Question: I have an array with 3 entries.
First entry of the array is a multiline string:
'''
"My dog
you "
'''
Second entry too:
'''
" dont like that
"
'''
And hird entry too:
'''
" ...
will die! "
'''
Now how I can combine all the multiline strings to obtain this joined string from left to right like this?:
'''
My dog dont like that...
you will die!
'''
What I tried:
'''
RichTextBox1.Text = String.Join(MyArray(1), MyArray(2))
'''
Well another example more reallistic, what I really need is to combine multiline strings (which are ASCII letters) stored in a array, but when I try to join it all together I obtain a string joined from up to down:

The code that I've used :
'''
RichTextBox1.Text = String.Join(" ", Characters(70), Characters(77), Characters(70), Characters(76))
'''
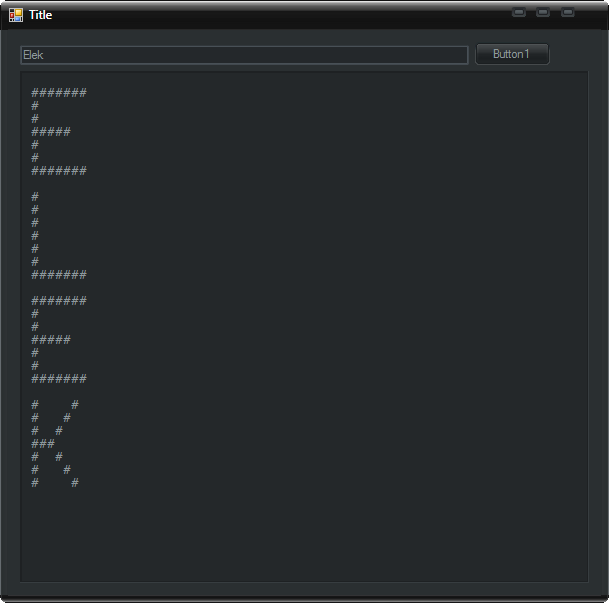
Answer: This should get you what you need. The key was creating a list of lists and splitting on the newline character on each item in the original Array.
This should work for an arbitrary number of strings, but each string must have the same number of NewLine characters to break on.
For example:
'''
"Yo
Don't kill
Man!"
"dude!
me bro! "
'''
This will cause an exception because the second line only has one '
'
To fix this the second line could be changed to:
'''
"Yo
Don't kill
Man!"
"dude!
me bro!
"
'''
This should give you the proper formatting.
In VB:
'''
Imports System.Text
Module Module1
Sub Main()
Dim items As List(Of String) = New List(Of String)()
items.Add("My dog
you")
items.Add(" dont like that
")
items.Add(" ...
will die!")
Dim list As List(Of List(Of String)) = New List(Of List(Of String))
Dim arg() As String = {"
"}
For Each listItem As String In items
list.Add(listItem.Split(arg, StringSplitOptions.None).ToList())
Next
Dim sb As StringBuilder = New StringBuilder()
For i As Integer = 0 To list(0).Count - 1
For j As Integer = 0 To list.Count - 1
sb.Append(list(j)(i))
Next
sb.Append(Environment.NewLine)
Next
Console.WriteLine(sb.ToString())
Console.ReadKey()
End Sub
End Module
'''
And C# (my preference, but it's all good :) ):
'''
namespace ConsoleApplication1
{
class Program
{
static void Main(string[] args)
{
List<string> items = new List<string>();
items.Add("My dog
you");
items.Add(" dont like that
");
items.Add(" ...
will die!");
List<List<string>> list = new List<List<string>>();
items.ForEach(f => list.Add(f.Split('
').ToList()));
StringBuilder sb = new StringBuilder();
for (int i = 0; i < list[0].Count; i++)
{
for (int j = 0; j < list.Count; j++)
{
sb.Append(list[j][i]);
}
sb.Append(Environment.NewLine);
}
Console.WriteLine(sb.ToString());
Console.ReadKey();
}
}
}
'''